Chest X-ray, PA view. Patient: 35 years old, sex F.
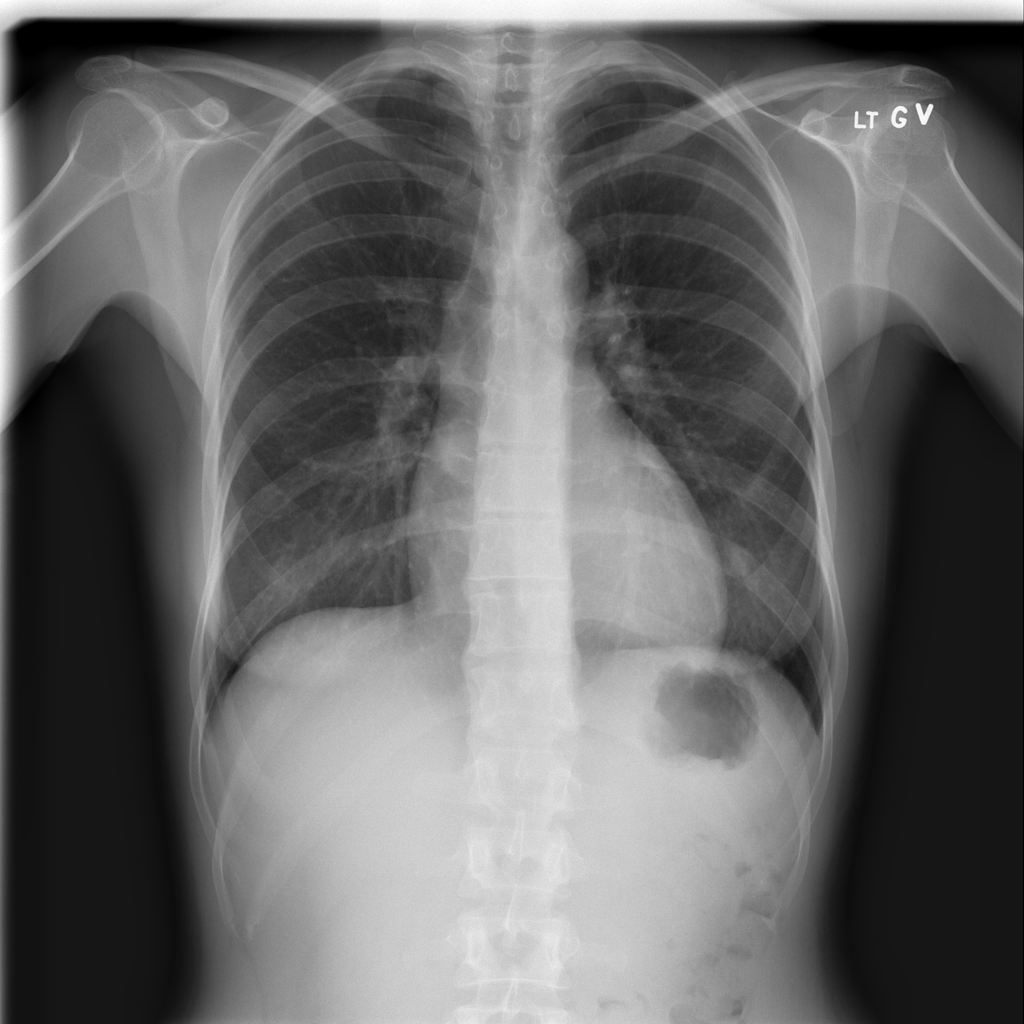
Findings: Cardiomegaly